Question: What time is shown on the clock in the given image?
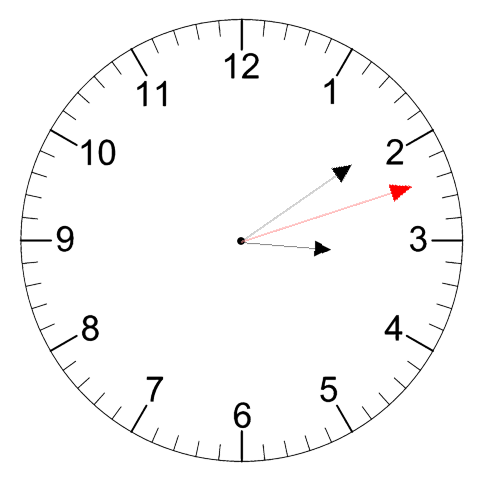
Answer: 03:09:12